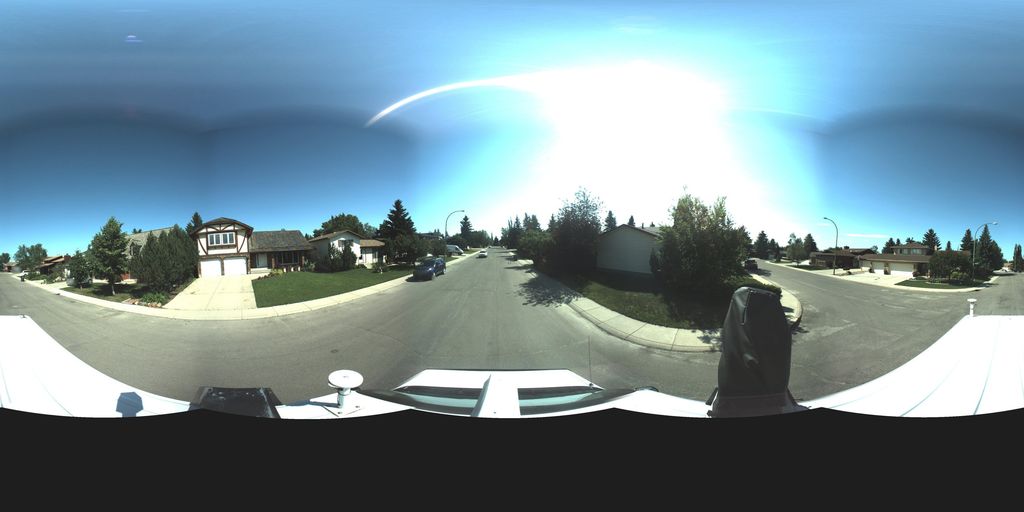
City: saskatoon